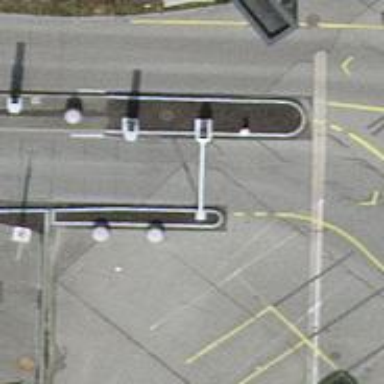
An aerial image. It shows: Lift gate barrier.